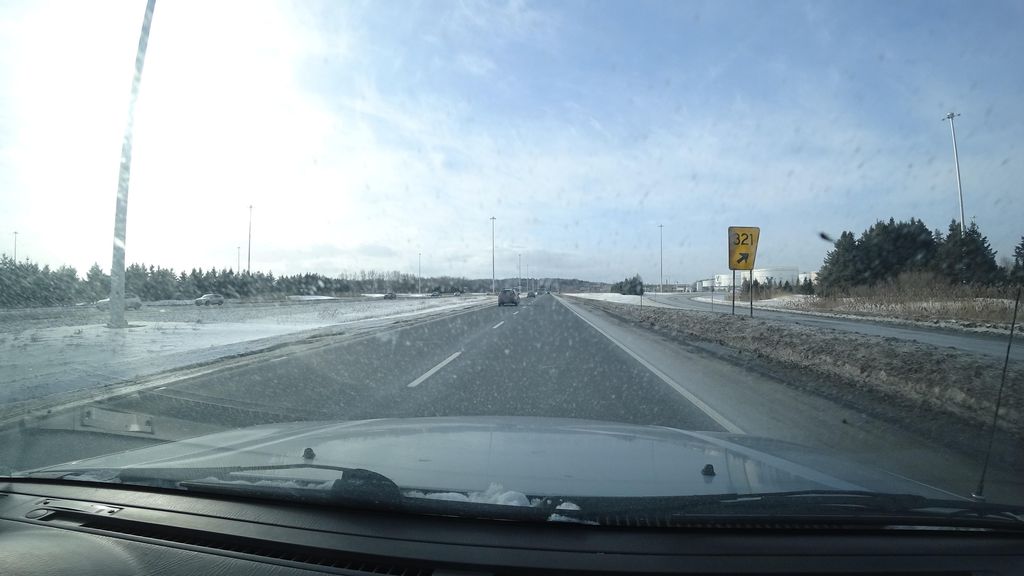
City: quebec_city